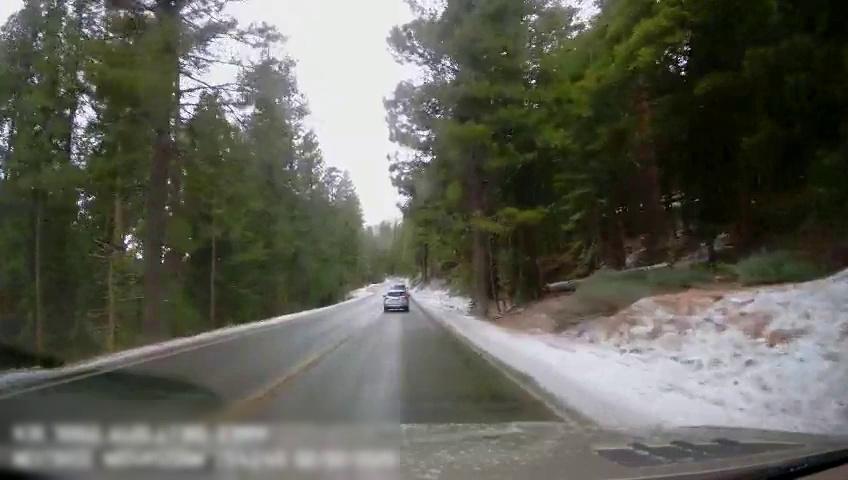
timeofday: Day
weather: Cloudy
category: Drivable Space
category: Vehicles | Truck
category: Vehicles | Car
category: Lanes | Current Lane
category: Lanes | Current Lane
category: Lanes | Opposite Lane
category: Lanes | Opposite Lane